Question: I have a requirement to log into multiple devices,run multiple commands and store the output.I am currently achieving this using paramiko for remote SSH and then storing the results in an excel sheet using xlswriter. This is the code that I currently have :
'''
import getpass
import paramiko
import xlsxwriter
username = raw_input('Enter username for device login:')
def enterPassword():
while True: # repeat forever
password = getpass.getpass('Enter corresponding password:')
password_again = getpass.getpass('Confirm password:')
if password != password_again:
print 'Password and confirmation do not match.Please try again!!'
else:
return password
password = enterPassword()
print "Running the tests..this might take some time.."
# Opens file in read mode
f1 = open('hostnames','r')
f2 = open('commandlist','r')
# Creates list based on f1
devices = f1.readlines()
commands = f2.readlines()
ssh = paramiko.SSHClient()
ssh.set_missing_host_key_policy(paramiko.AutoAddPolicy())
data = []
for device in devices:
column = device.split()
data.append([column[0]])
print column[0]
for command in commands:
try:
conn=ssh.connect(column[1], username=username, password=password, timeout=4)
if conn is None:
stdin, stdout, stderr = ssh.exec_command(command)
data[-1].append(stdout.read())
ssh.close()
except paramiko.AuthenticationException:
output = "Authentication Failed"
data[-1].append(output)
break
except paramiko.SSHException:
output = "Issues with SSH service"
data[-1].append(output)
break
except socket.error, e:
output = "Connection Error"
data[-1].append(output)
break
data[-1] = tuple(data[-1])
f1.close()
f2.close()
book = xlsxwriter.Workbook('finalresults.xlsx')
sheet = book.add_worksheet('sheet1')
for row, data_in_row in enumerate(data):
for col, text in enumerate(data_in_row):
sheet.write(row + 1, col, text)
book.close()
'''
This works perfectly fine on remote machines running bash and I get just the output of the commands that I run.However,on certain machines that don't run bash,I get the command run and extra prompts in the output as follows:

How do I strip the first line and the last two lines from the stdout.read() for each command within the loop.I have heard of using grep with subprocess but was looking for inbuilt python string operators
So I did a bit more reading,trolled a few sites and this is what I have :
'''
data = []
offending = [">"]
for device in devices:
column = device.split()
data.append([column[0]])
print column[0]
for command in commands:
try:
conn=ssh.connect(column[1], username=username, password=password, timeout=4)
if conn is None:
stdin, stdout, stderr = ssh.exec_command(command)
for line in stdout.readline():
if not True in [item in line for item in offending]:
output = line
data[-1].append(output)
ssh.close()
'''
However,now I have blank cells.I tried this on the command line interpreter and it worked fine.What could be wrong ??
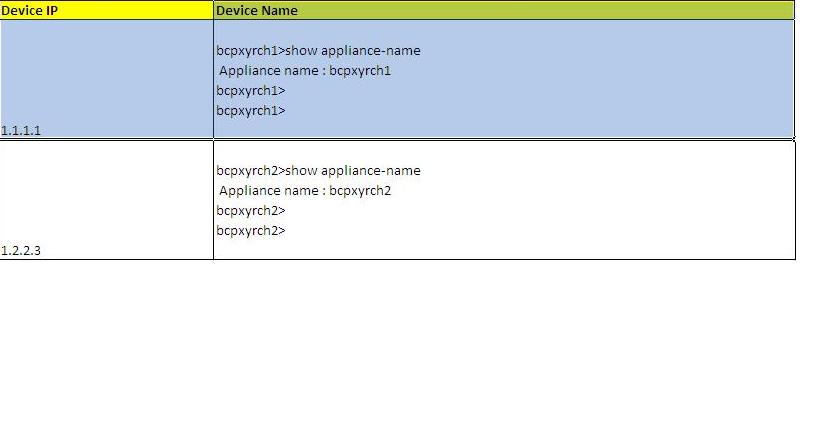
Answer: Ok..so after a bit more research and trial and error,this snippet of code works:
'''
data = []
for device in devices:
column = device.split()
data.append([column[0]])
print column[0]
for command in commands:
try:
conn=ssh.connect(column[1], username=username, password=password, timeout=4)
if conn is None:
stdin, stdout, stderr = ssh.exec_command(command)
output = '
'.join(item for item in stdout.read().splitlines() if '>' not in item)
data[-1].append(output)
ssh.close()
'''